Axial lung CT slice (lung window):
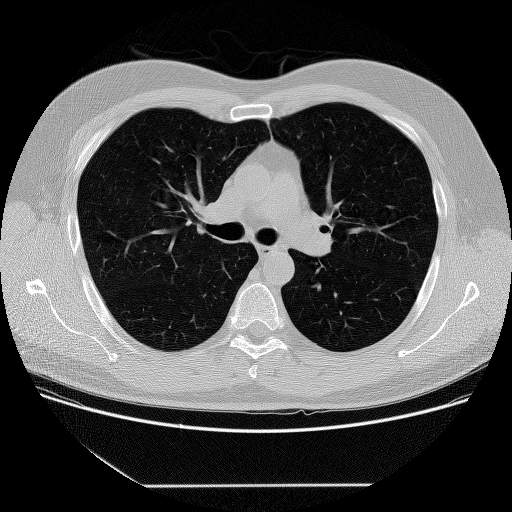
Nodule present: no